一年级 · 算术
现在是

再过一个小时是 ( $\quad ）$ 。
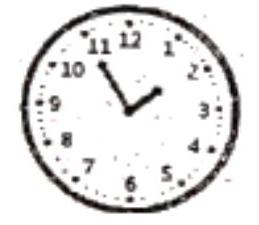
A. 快 2 时了
B . 2 时过一点儿
C. 快 3 时了
答案: C